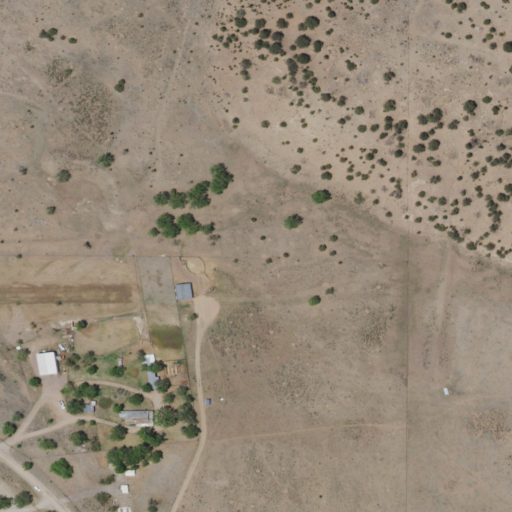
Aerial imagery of valley in New Mexico named White House Canyon containing shrub, grassland, open development, evergreen forest, and low intensity development